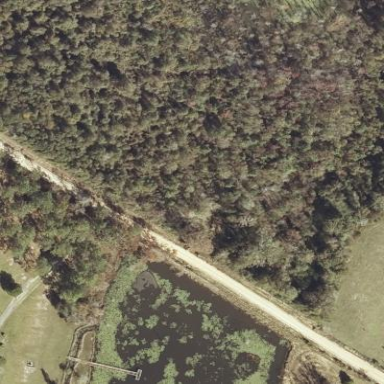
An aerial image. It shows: Swampy wetland area.